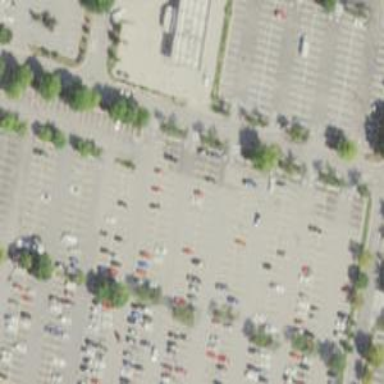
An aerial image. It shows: Trolley bay.